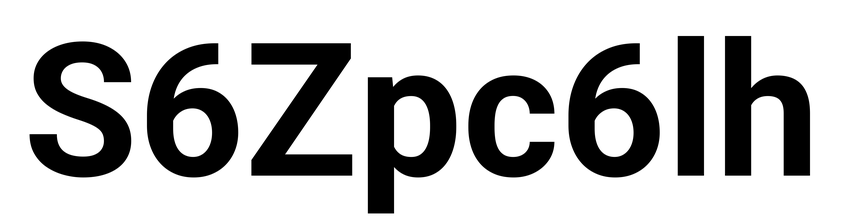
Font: Roboto_Bold